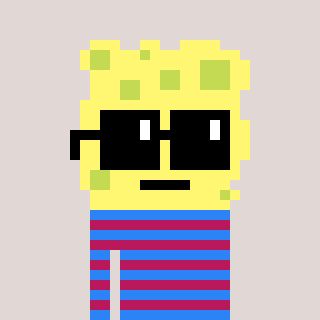
a pixel art character with square black sunglasses, a sponge-shaped head and a darkpink-colored body on a warm background